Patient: sex F, age 29
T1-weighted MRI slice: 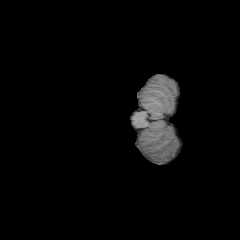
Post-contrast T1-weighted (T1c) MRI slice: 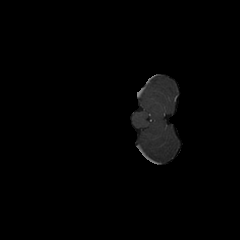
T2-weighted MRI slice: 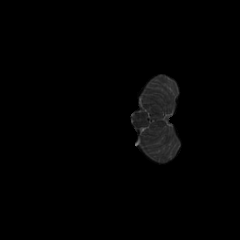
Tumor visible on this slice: no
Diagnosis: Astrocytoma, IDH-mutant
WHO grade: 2